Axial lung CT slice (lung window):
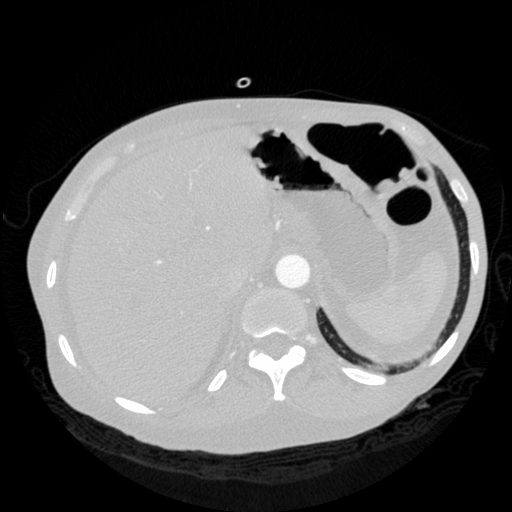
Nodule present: no